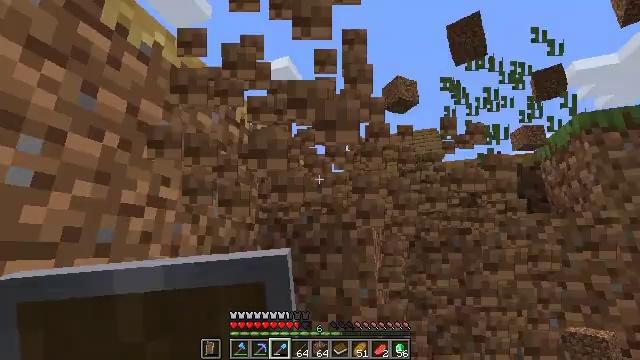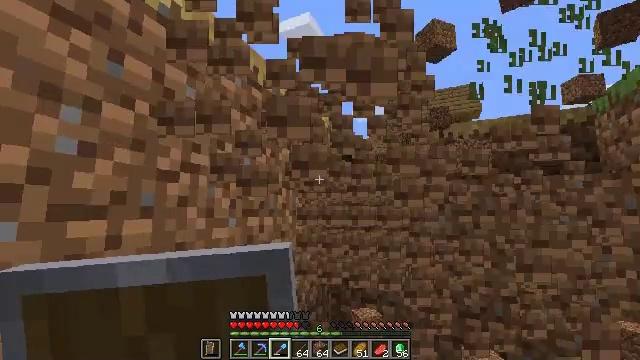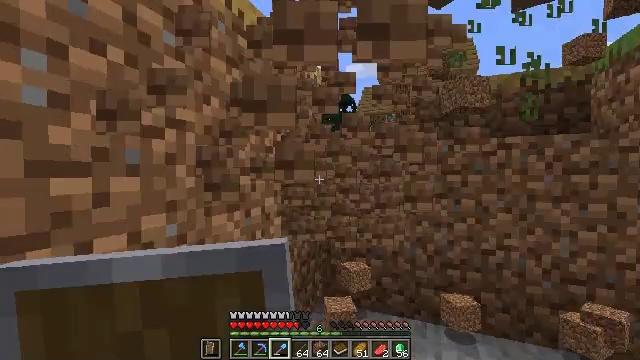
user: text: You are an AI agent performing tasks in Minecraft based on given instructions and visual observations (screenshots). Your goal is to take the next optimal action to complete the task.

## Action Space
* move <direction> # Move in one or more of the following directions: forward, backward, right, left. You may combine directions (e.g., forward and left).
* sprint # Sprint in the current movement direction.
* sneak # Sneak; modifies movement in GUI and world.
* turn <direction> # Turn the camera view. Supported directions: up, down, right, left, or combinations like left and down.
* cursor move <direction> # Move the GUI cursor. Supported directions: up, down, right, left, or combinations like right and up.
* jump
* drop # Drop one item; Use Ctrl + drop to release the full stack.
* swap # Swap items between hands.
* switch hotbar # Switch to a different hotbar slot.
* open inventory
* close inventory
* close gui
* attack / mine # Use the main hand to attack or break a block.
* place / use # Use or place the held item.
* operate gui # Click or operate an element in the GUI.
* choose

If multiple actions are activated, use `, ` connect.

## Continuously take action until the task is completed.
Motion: motion action
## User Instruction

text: Attack the grass path to restore it to dirt.
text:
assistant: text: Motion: turn left and down, attack / mine
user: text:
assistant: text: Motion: turn right and down, attack / mine
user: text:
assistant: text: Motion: attack / mine